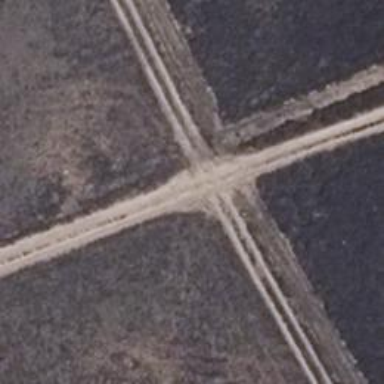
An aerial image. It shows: Sandy track road with grade4 tracktype.